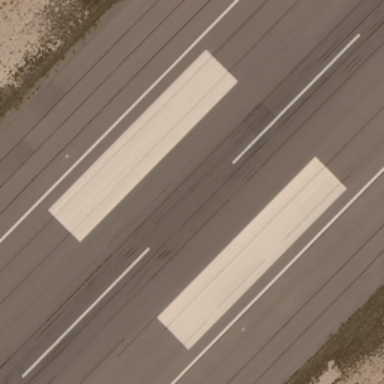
It is a straight runway with some mark lines on it .